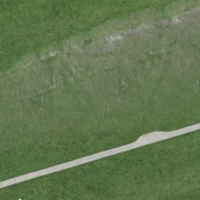
EUNIS habitat code: 23
Species observed at this site:
Silene dioica
Lotus corniculatus